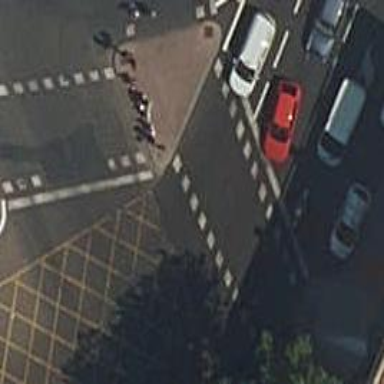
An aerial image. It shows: Tertiary road with sidewalks on both sides.